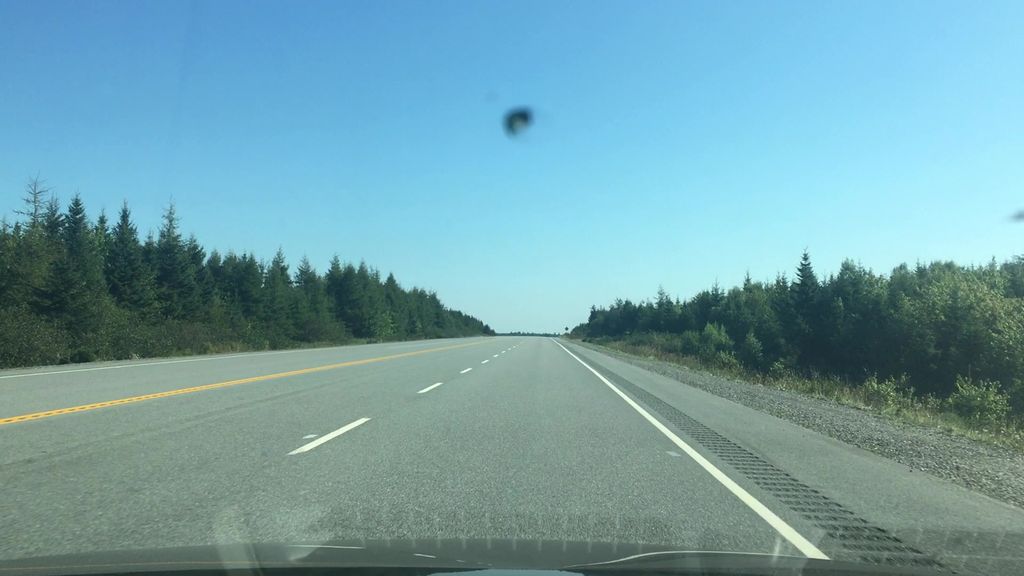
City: halifax